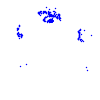
Particle: kaon